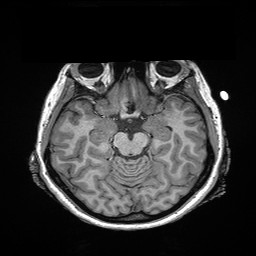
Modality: T1w
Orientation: coronal
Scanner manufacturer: siemens
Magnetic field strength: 3 T
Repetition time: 2.3 s
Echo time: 0.00298 s